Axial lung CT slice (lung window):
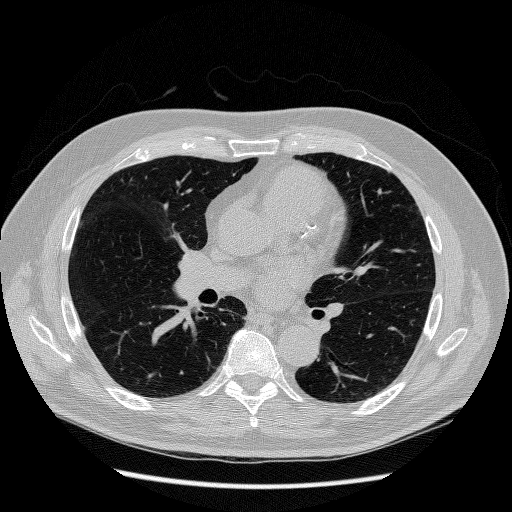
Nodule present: no